Field crop: maize
Growth stage: 2
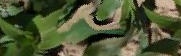
Species: maize